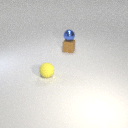
small brown rubber cube to the right of small yellow rubber sphere